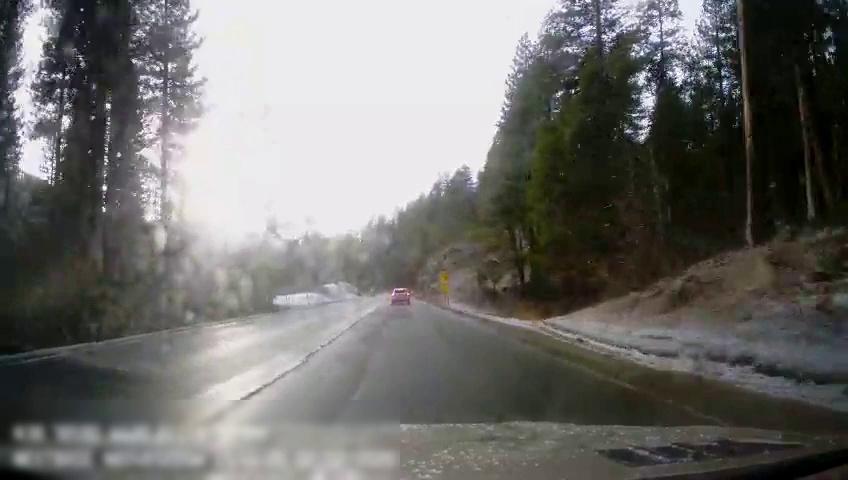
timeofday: Day
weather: Sunny
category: Drivable Space
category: Vehicles | SUV
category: Lanes | Alternate Lane
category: Lanes | Opposite Lane
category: Traffic | Signs
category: Traffic | Signs